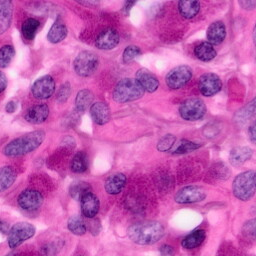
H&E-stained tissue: Pancreatic